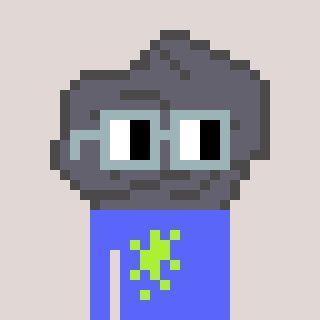
a pixel art character with square dark gray glasses, a rock-shaped head and a purple-colored body on a warm background